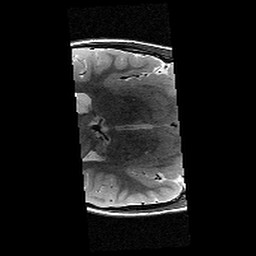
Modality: T2w
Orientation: axial
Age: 11
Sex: male
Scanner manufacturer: siemens
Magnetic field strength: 3 T
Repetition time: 8.46 s
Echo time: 0.067 s